Fundus camera: zeiss
Shooting center: fovea
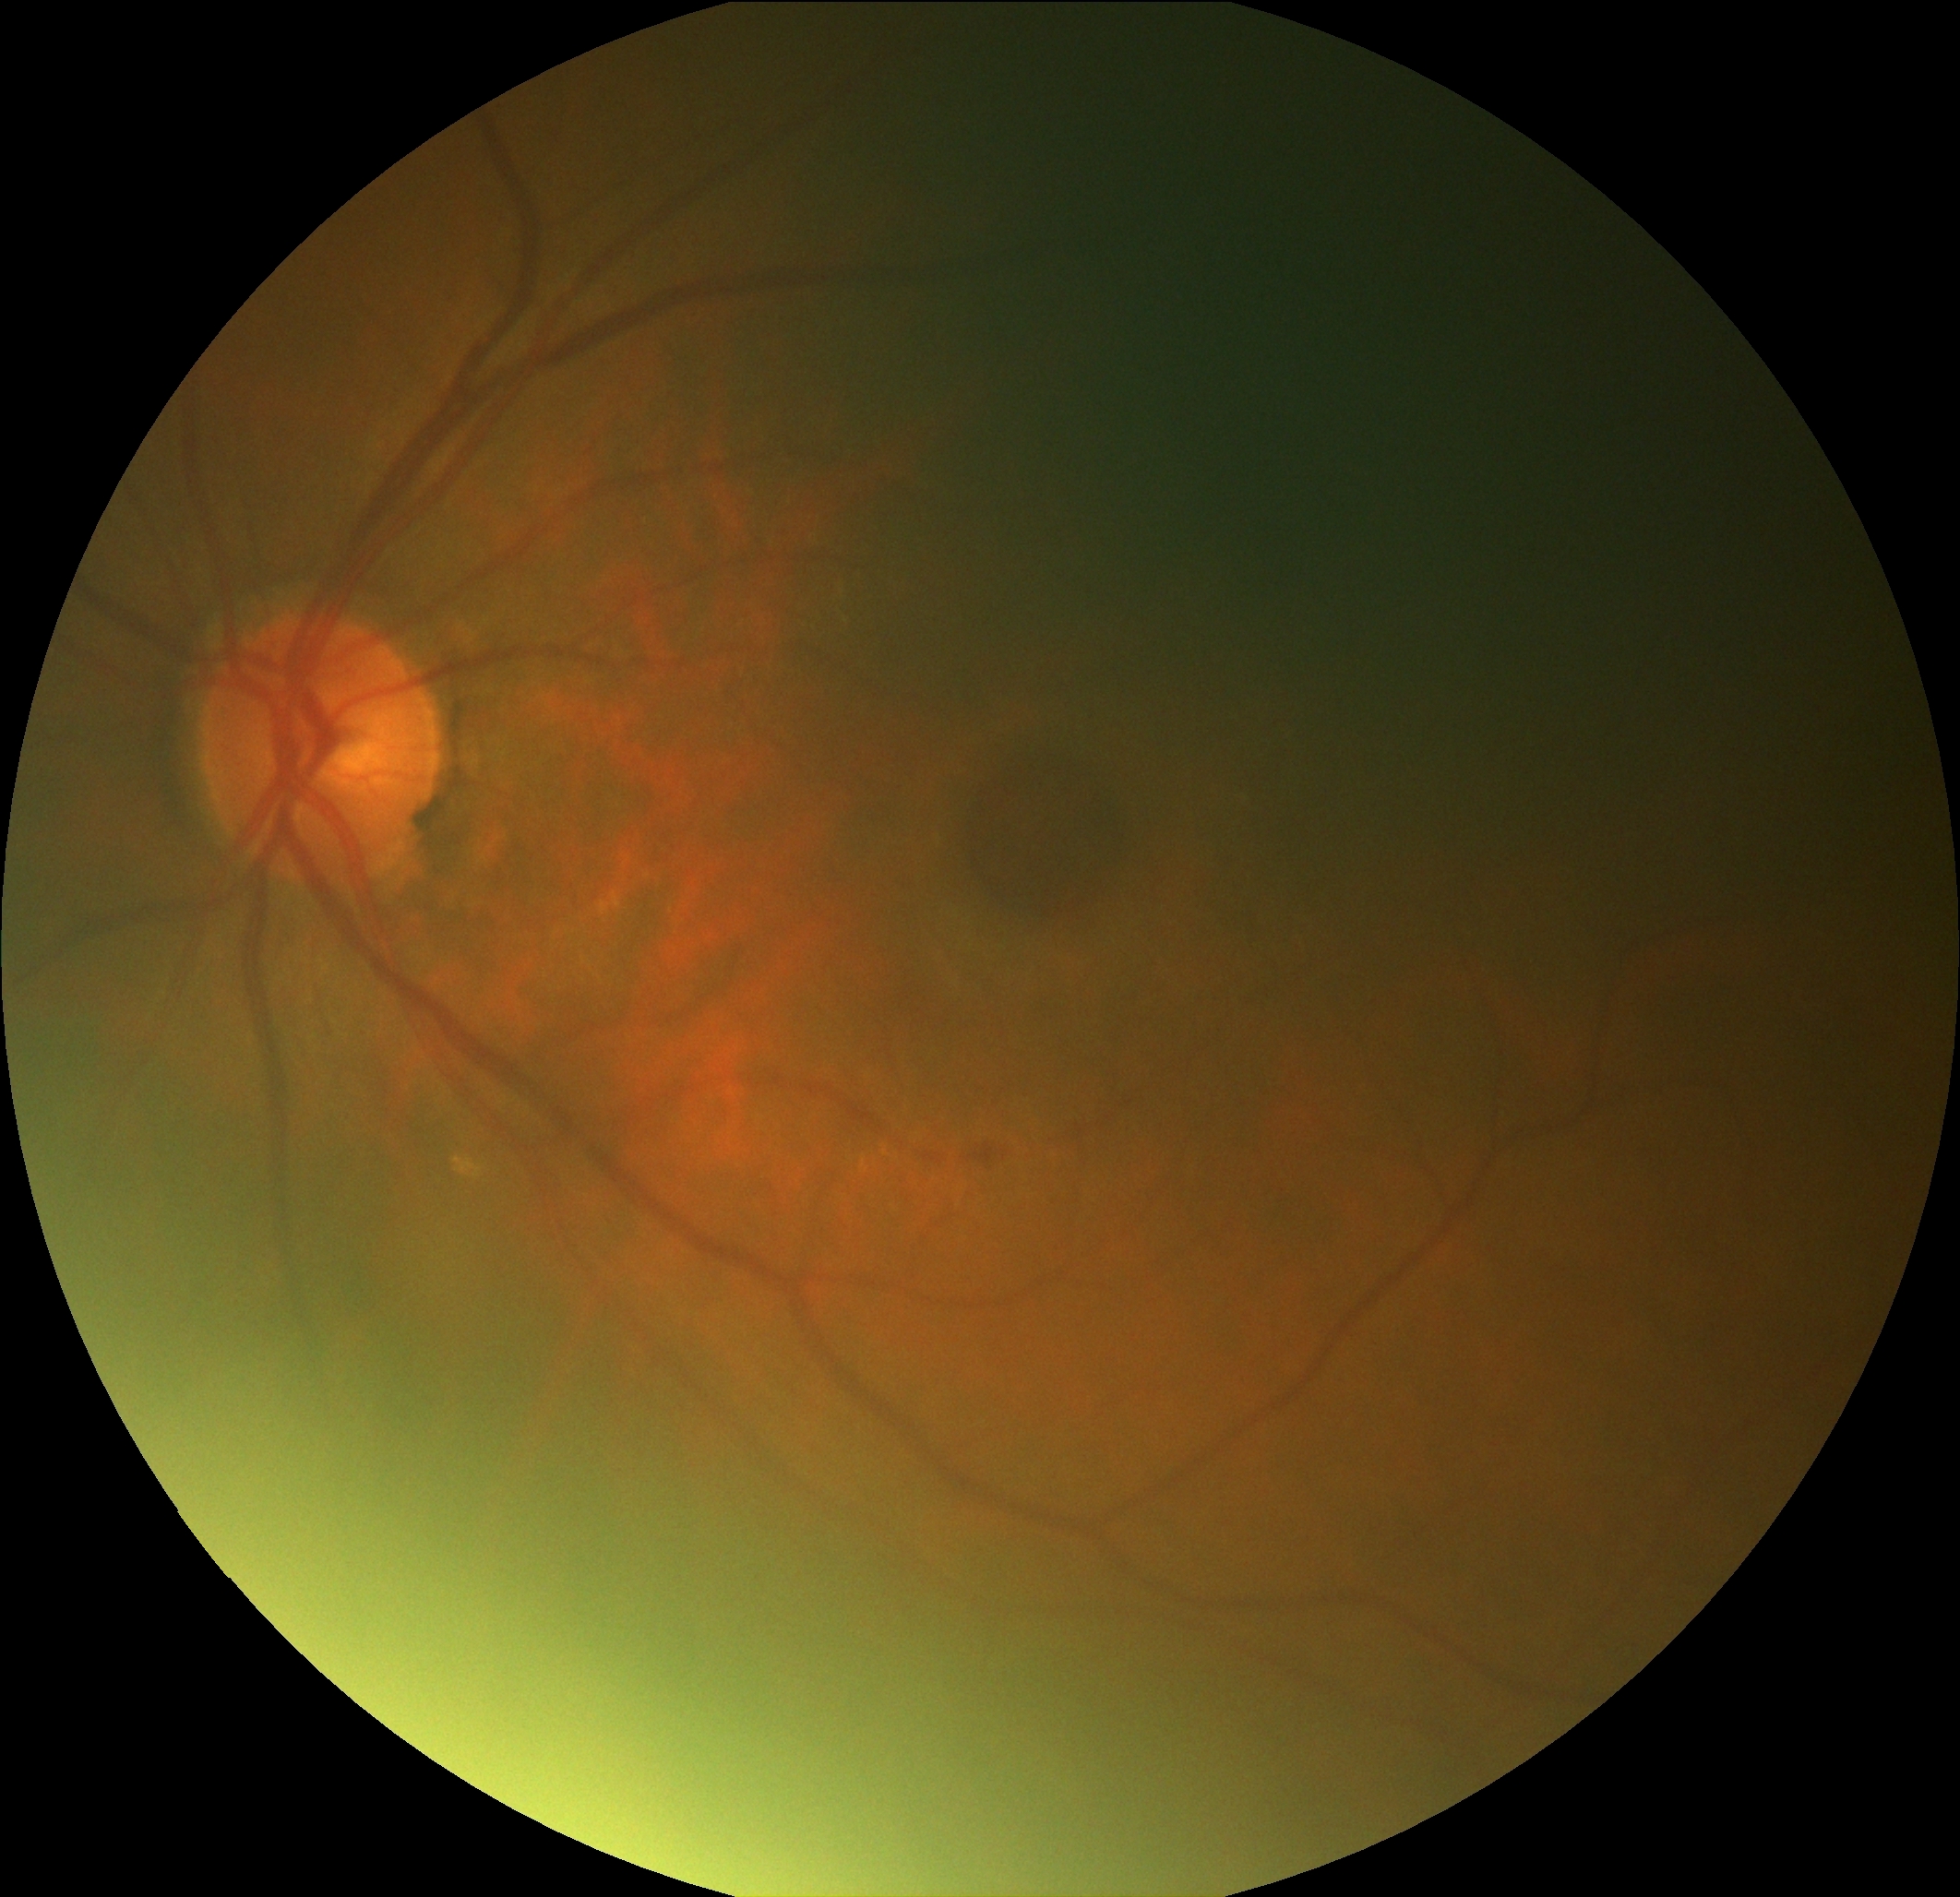
Pathologic myopia: no
Patchy retinal atrophy: present
Retinal detachment: absent